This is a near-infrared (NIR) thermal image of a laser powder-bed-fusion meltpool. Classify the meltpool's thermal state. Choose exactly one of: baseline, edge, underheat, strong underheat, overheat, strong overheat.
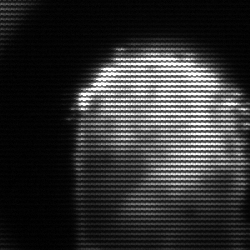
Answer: baseline